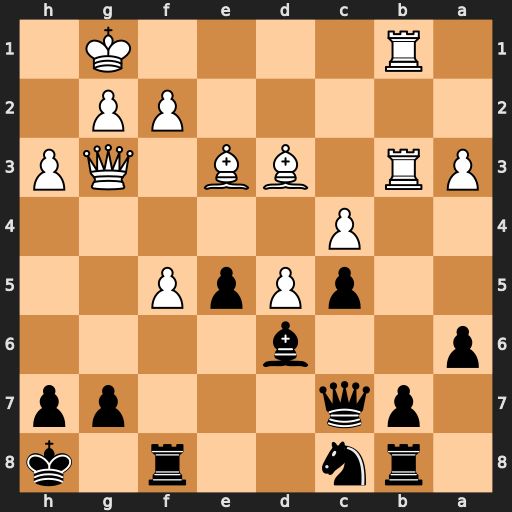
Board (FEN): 1rn2r1k/1pq3pp/p2b4/2pPpP2/2P5/PR1BB1QP/5PP1/1R4K1
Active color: b
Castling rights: -
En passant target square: -
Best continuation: e4 Qg4 exd3